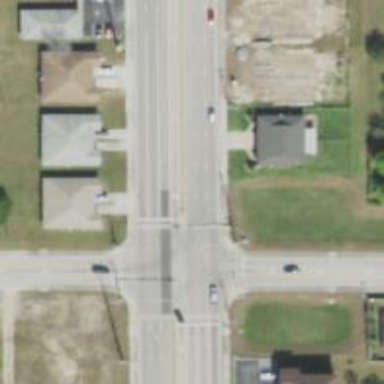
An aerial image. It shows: Crossing on the road.